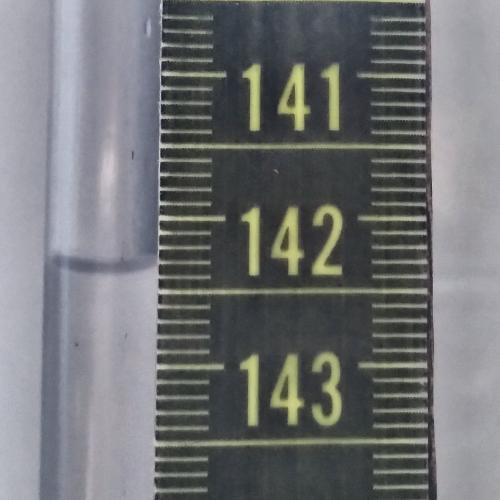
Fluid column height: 142.3 cm